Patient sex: M
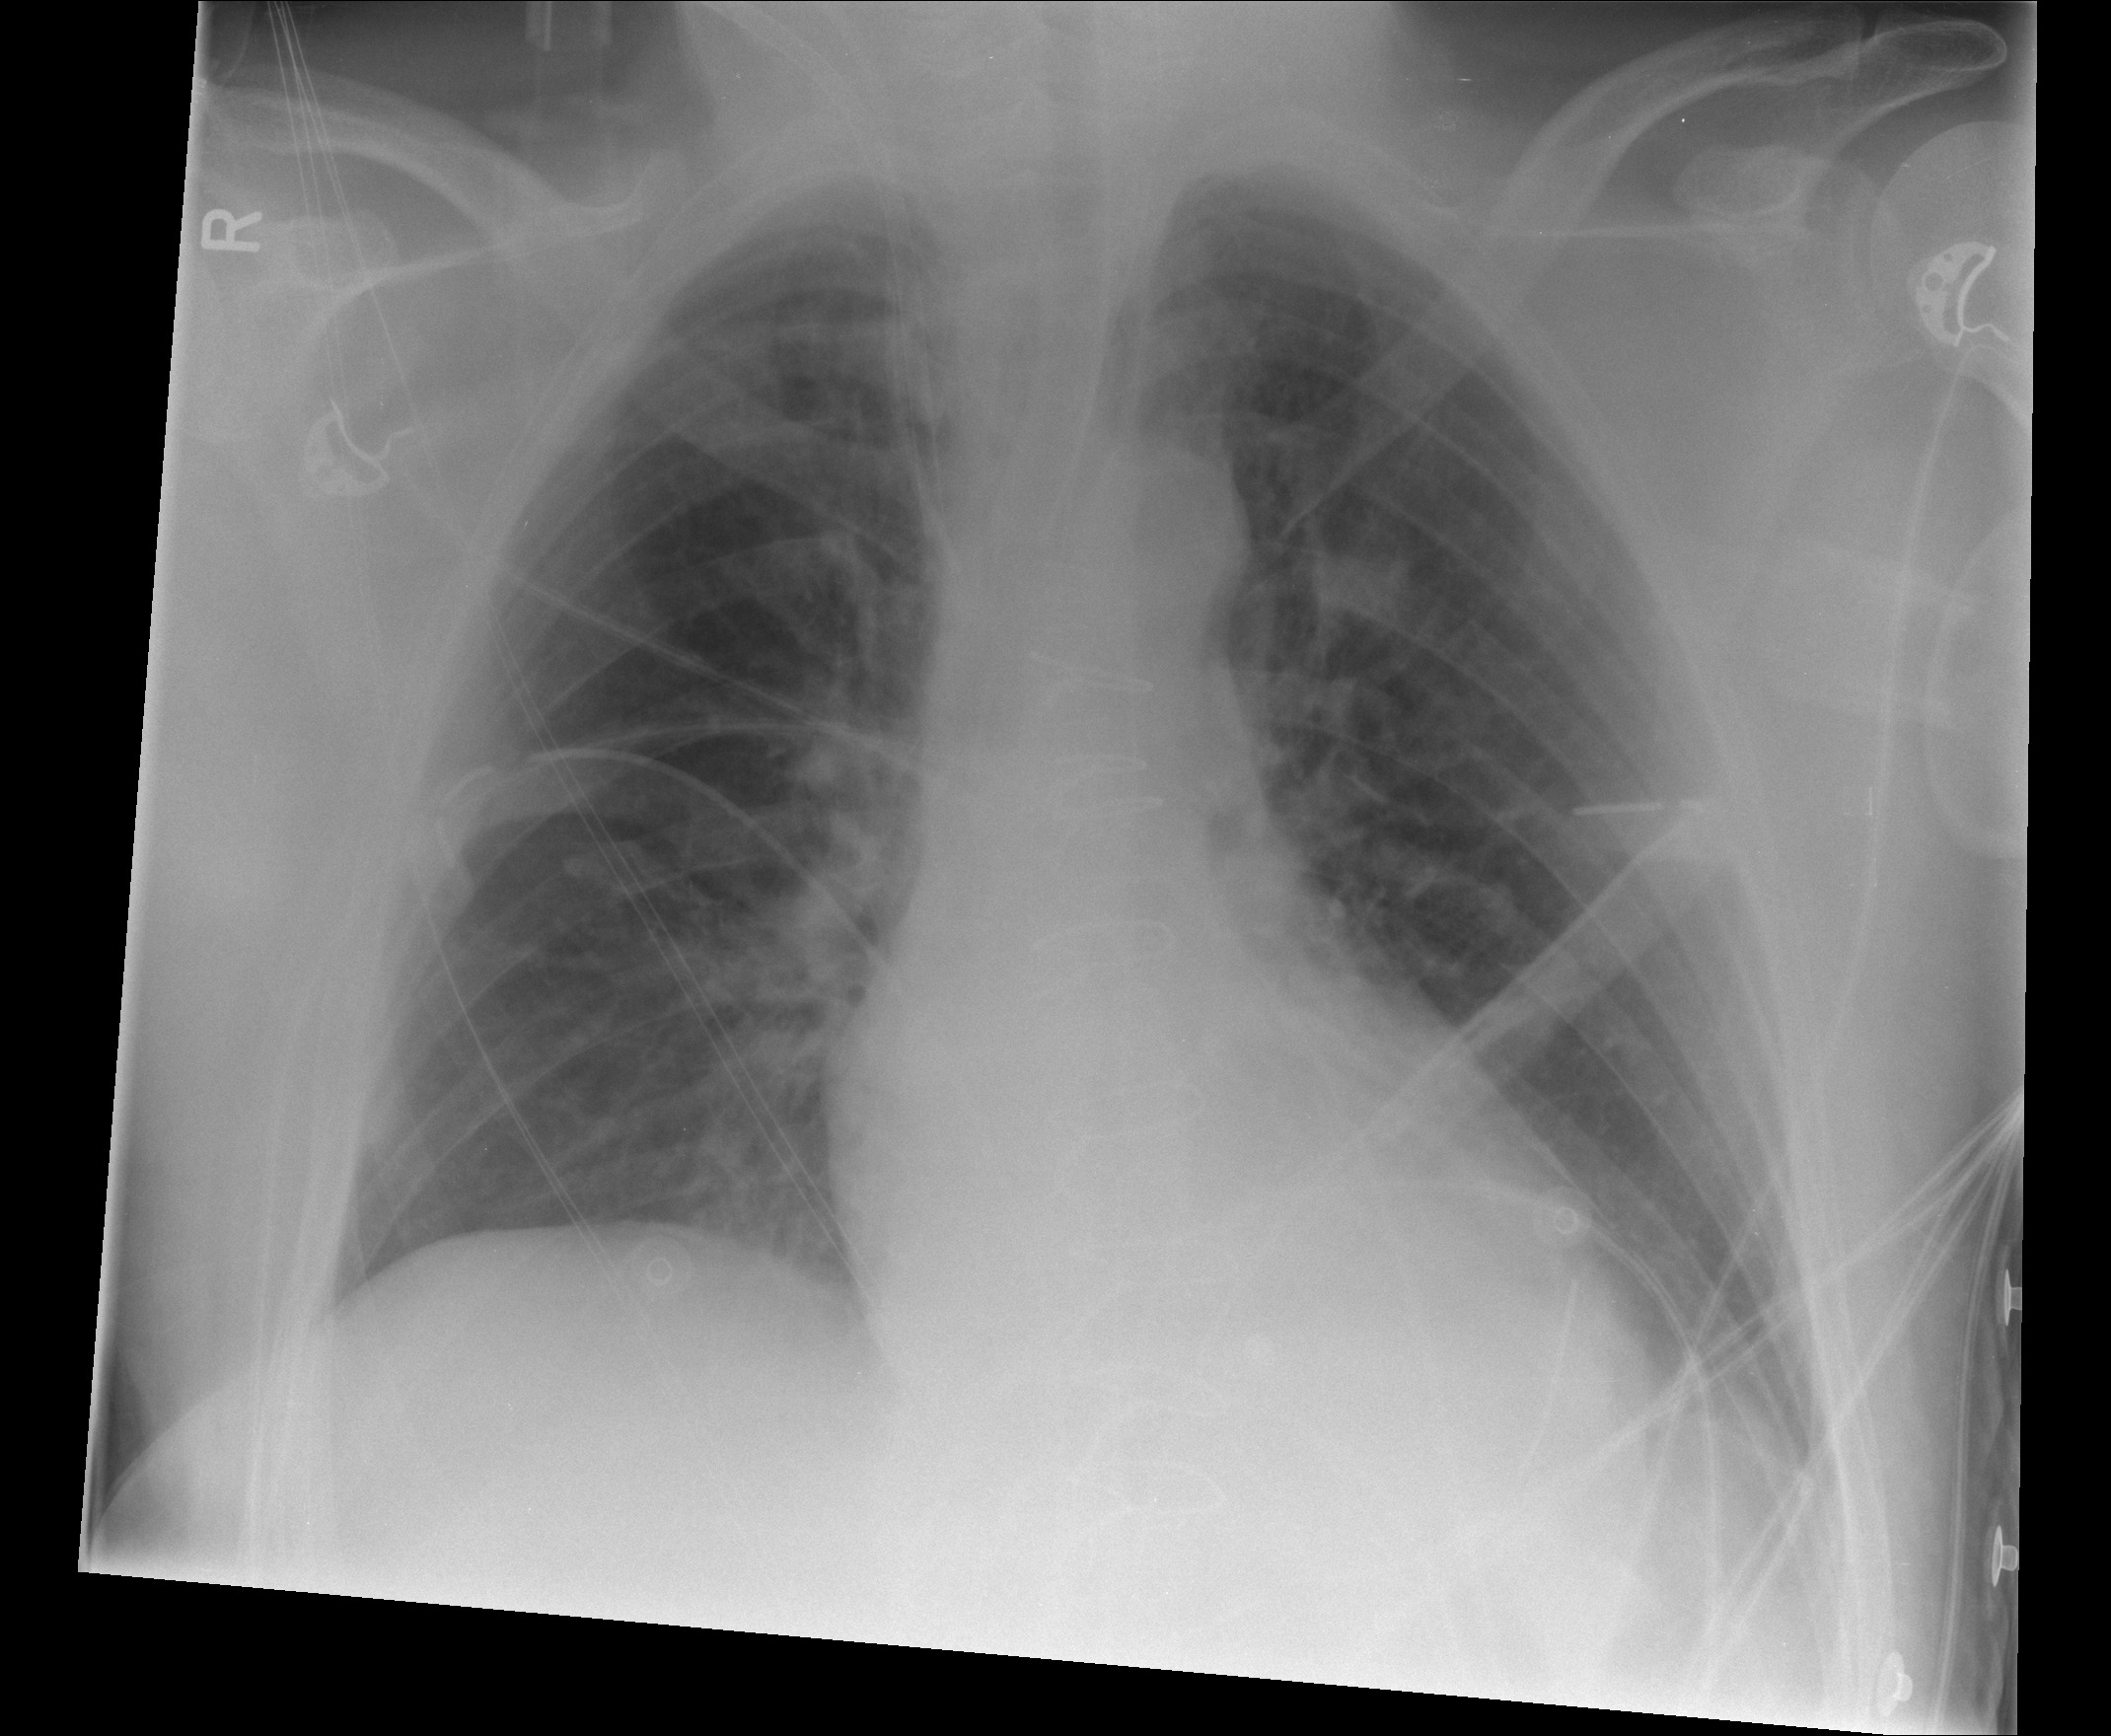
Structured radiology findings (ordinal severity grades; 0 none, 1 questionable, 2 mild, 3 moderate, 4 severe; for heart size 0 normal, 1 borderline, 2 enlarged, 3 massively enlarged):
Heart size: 1
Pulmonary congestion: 2
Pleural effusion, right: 0
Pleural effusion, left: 2
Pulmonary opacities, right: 0
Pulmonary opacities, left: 0
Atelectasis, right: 0
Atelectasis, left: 2